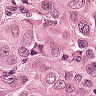
Metastatic tissue present: yes